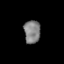
Tissue: prostate
Cell type: Epithelial cells
Senescence score: 0.6932
Nuclear area (px): 371
Mean DAPI intensity: 128.332